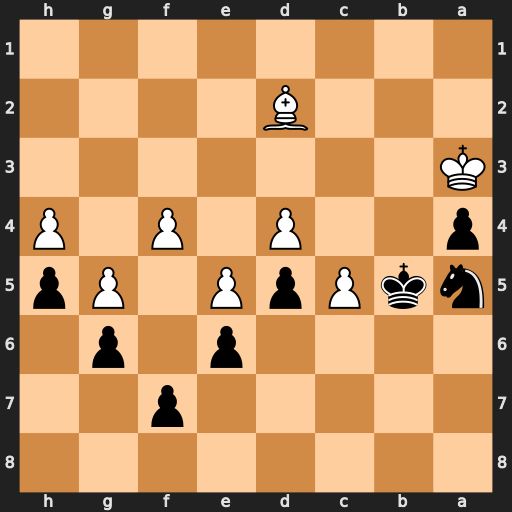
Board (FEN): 8/5p2/4p1p1/nkPpP1Pp/p2P1P1P/K7/3B4/8
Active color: b
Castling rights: -
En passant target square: -
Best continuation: Nc4+ Ka2 Nxd2